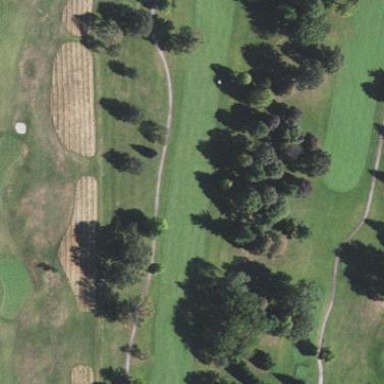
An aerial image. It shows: Grassy area designated as golf fairway.